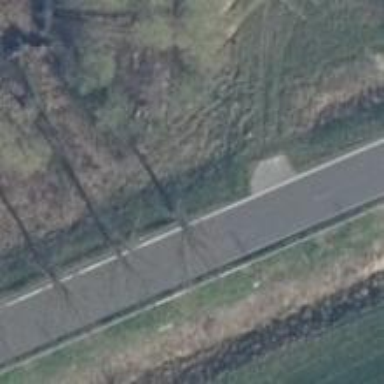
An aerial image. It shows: Row of broadleaved trees.